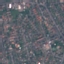
Land use / land cover class: Residential